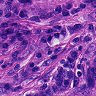
Metastatic tissue present: yes